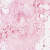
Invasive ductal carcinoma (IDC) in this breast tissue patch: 0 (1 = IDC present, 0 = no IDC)